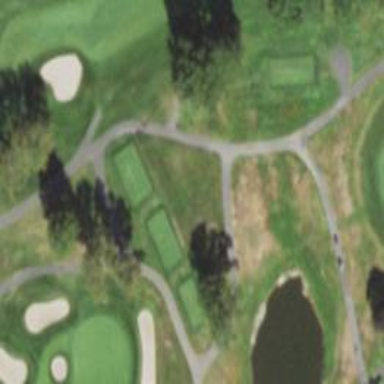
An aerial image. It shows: Path for both road and golf.